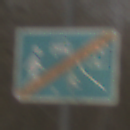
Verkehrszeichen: EndeVerkehrsberuhigterBereich
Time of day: MorningAfternoon
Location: Outdoor (Nature)
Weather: PartlyCloudy
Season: Winter
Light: Natural